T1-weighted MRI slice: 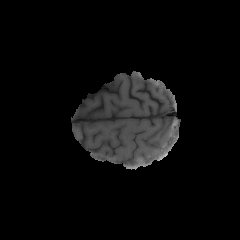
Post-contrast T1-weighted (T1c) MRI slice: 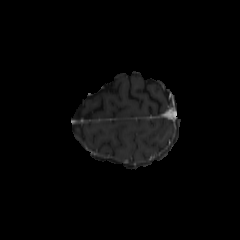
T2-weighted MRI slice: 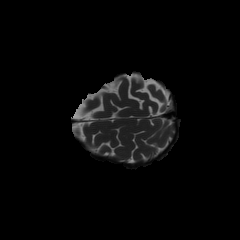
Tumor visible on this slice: no